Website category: auto
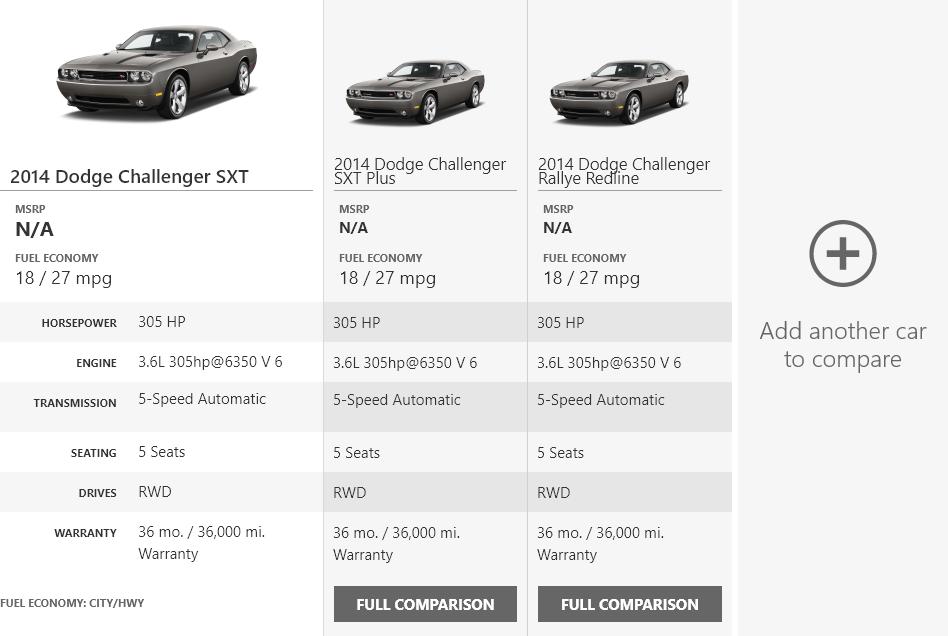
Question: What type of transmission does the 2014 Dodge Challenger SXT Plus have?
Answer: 5-Speed Automatic

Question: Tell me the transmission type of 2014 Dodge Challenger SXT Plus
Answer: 5-Speed Automatic

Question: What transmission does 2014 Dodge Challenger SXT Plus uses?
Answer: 5-Speed Automatic

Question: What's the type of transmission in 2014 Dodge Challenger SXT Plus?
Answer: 5-Speed Automatic